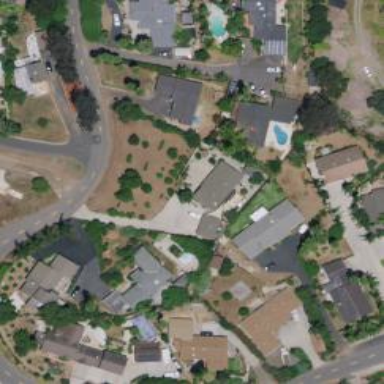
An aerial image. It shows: Driveway.